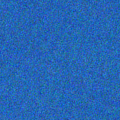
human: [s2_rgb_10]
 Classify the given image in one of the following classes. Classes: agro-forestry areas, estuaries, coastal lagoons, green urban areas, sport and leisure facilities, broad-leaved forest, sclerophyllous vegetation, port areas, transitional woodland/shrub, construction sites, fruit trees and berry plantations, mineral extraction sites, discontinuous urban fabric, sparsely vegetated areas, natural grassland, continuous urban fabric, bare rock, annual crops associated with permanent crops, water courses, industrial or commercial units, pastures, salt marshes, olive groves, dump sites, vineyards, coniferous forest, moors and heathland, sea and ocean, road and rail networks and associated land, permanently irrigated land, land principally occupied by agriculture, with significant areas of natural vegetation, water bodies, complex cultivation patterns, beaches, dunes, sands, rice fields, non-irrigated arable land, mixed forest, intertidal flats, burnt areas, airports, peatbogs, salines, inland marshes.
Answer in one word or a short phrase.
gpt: sea and ocean